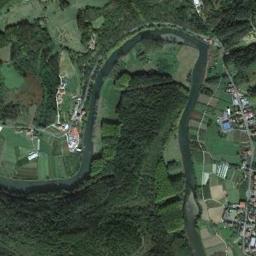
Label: river